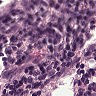
Metastatic tissue present: no